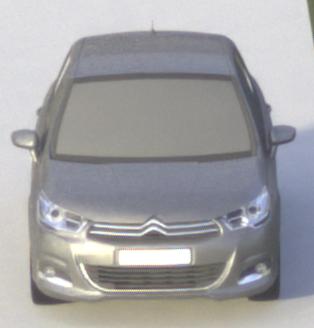
Make: Citroen
Model: C4 VTi 95
Detailed model: C4 (II)
Model produced from: 2012/08
Model produced until: 2013/06
Doors: 5
Color: gray
Road condition: dry road
Daytime: morning or afternoon
Contrast: medium contrast